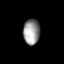
Tissue: prostate
Cell type: Fibroblasts
Senescence score: 0.7375
Nuclear area (px): 415
Mean DAPI intensity: 149.631